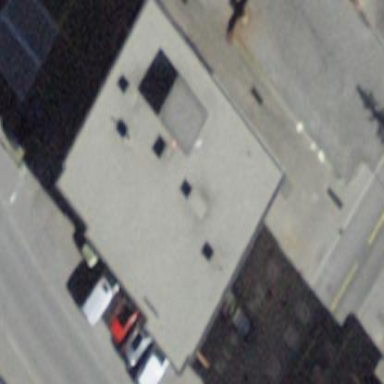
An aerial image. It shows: Building with flat roof.